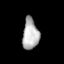
Tissue: lung
Cell type: Epithelial cells
Senescence score: 0.1531
Nuclear area (px): 490
Mean DAPI intensity: 178.773